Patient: sex M, age 51
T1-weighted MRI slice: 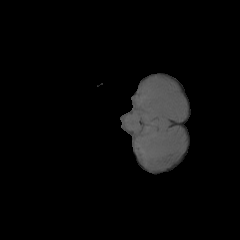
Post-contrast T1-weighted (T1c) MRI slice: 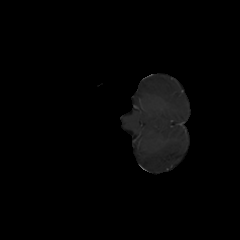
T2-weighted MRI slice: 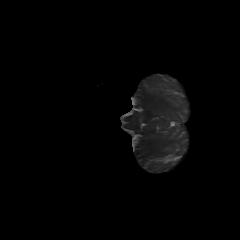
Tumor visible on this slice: no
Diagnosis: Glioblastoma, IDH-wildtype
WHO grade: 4